Question: I have three branches on remote (master, development, featurebranch). What I wanted is that when I push , it should try and push it to the branch, or any kind of branches I prefer. I've seen examples of what I should do like this
'''
git push origin local_name:remote_name
'''
But when I tried it, Git automatically merges the local branch to the remote branch. I wanted it to have a pull request on that branch. There's this nifty function on GitHub where I can just switch and select the branch that I wanted it to be merged:

But is there a way that when I push my branch to a remote branch, the base branch is set to the remote branch I specified?
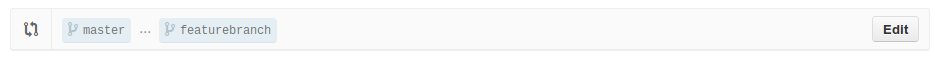
Answer: > But is there a way that when I push my branch to a remote branch, the base branch is set to the remote branch I specified?
That means avoiding:
'''
x--x--x (branch1) x--x--x
==> push ==> y--y--y (origin/remote-name) y--y--y--M
'''
But rather get:
'''
y--y--y--x--x--x
'''
That is only possible if, 'branch1''origin/remote_name':
'''
git fetch origin
git checkout branch1
git rebase origin/remote_name
git push branch1:remote_name
'''
---
> Our scenario is like Master branch is the, let's say live app, every time we found a defect, we create a fix-branch (should be branched off the development branch), create our fixes and push the fix-branch to development branch first where testing and QA happens. Once finalized, push it back to master.
In your case, you need to rebase and push to a different branch, one which is 'dev', because 'dev' represents a different development effort, one of continuous modifications, as opposed as puctual fixes.
Create a which represents the hot-fixes that you integrate one by one on top of 'master' (prod).
Each time you see a bug:
- 'bug'- - 'release_branch'- 'bug'- 'master'